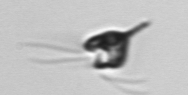
Label: Pyramimonas_longicauda